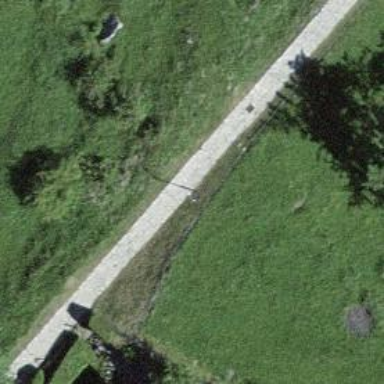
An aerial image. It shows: Footway made of cobblestone.